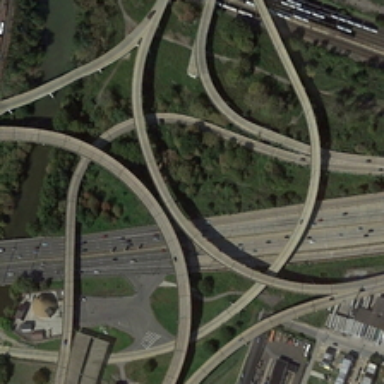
The ease of the road are surrounded by dark green trees .